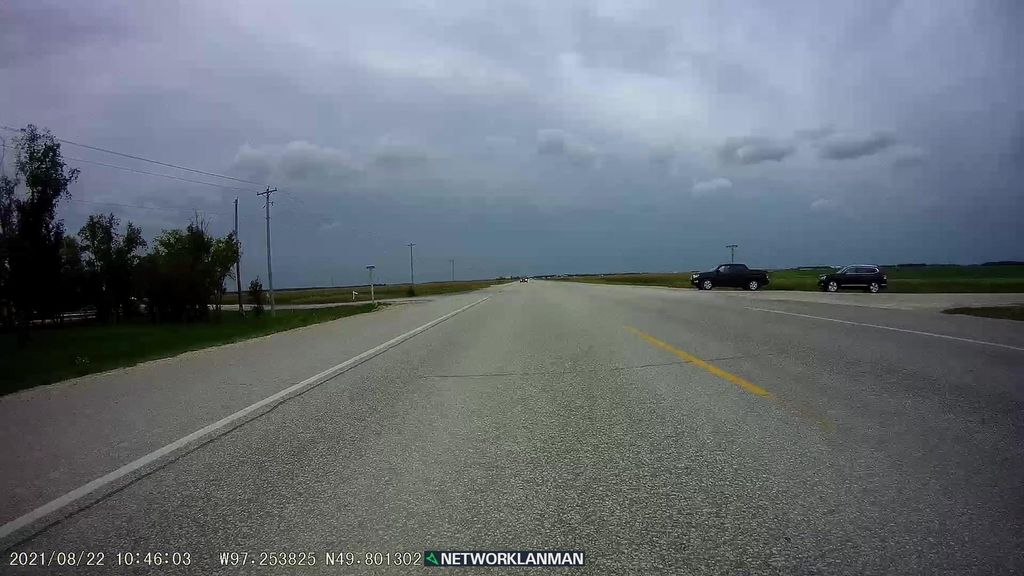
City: winnipeg